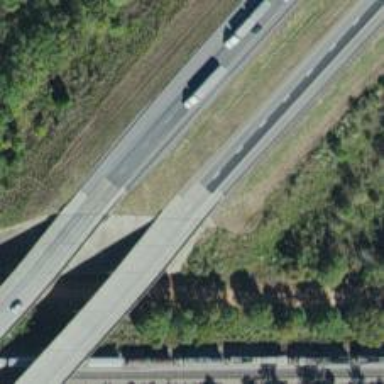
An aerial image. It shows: Viaduct bridge on motorway.